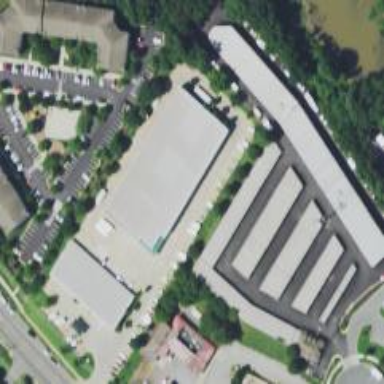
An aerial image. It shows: Building that serves as storage rental shop.